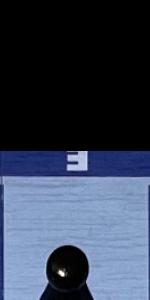
Label: Empty